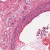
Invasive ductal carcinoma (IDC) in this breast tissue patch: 0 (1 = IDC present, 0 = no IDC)